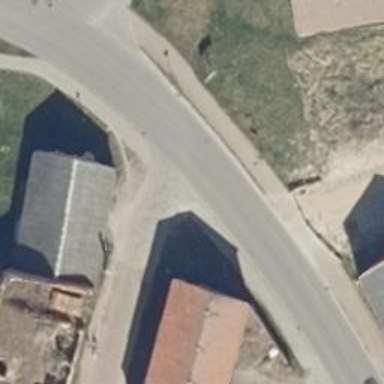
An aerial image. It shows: Residential road.